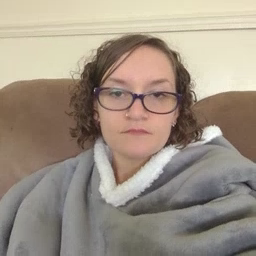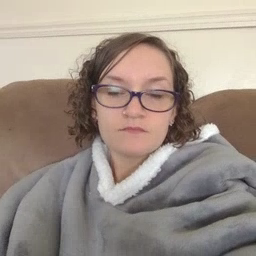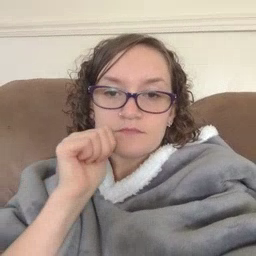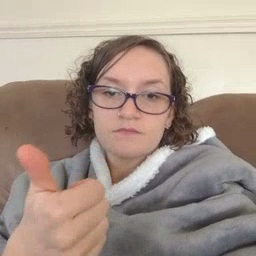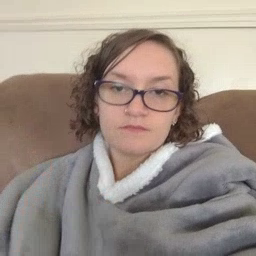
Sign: tomorrow